Field crop: maize
Growth stage: 1
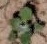
Species: chenopodium